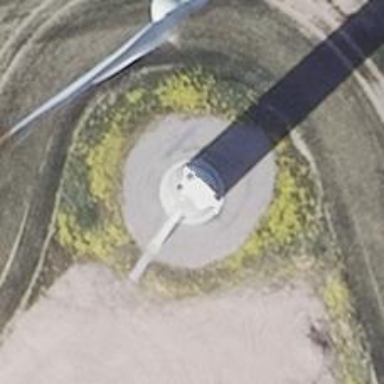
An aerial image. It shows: Wind generator with horizontal axis. The wind turbine is from Vestas.